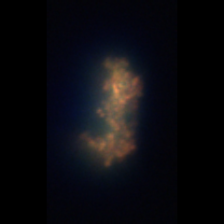
Taxon: Unknown_detritus
Group: Unknown